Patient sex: M
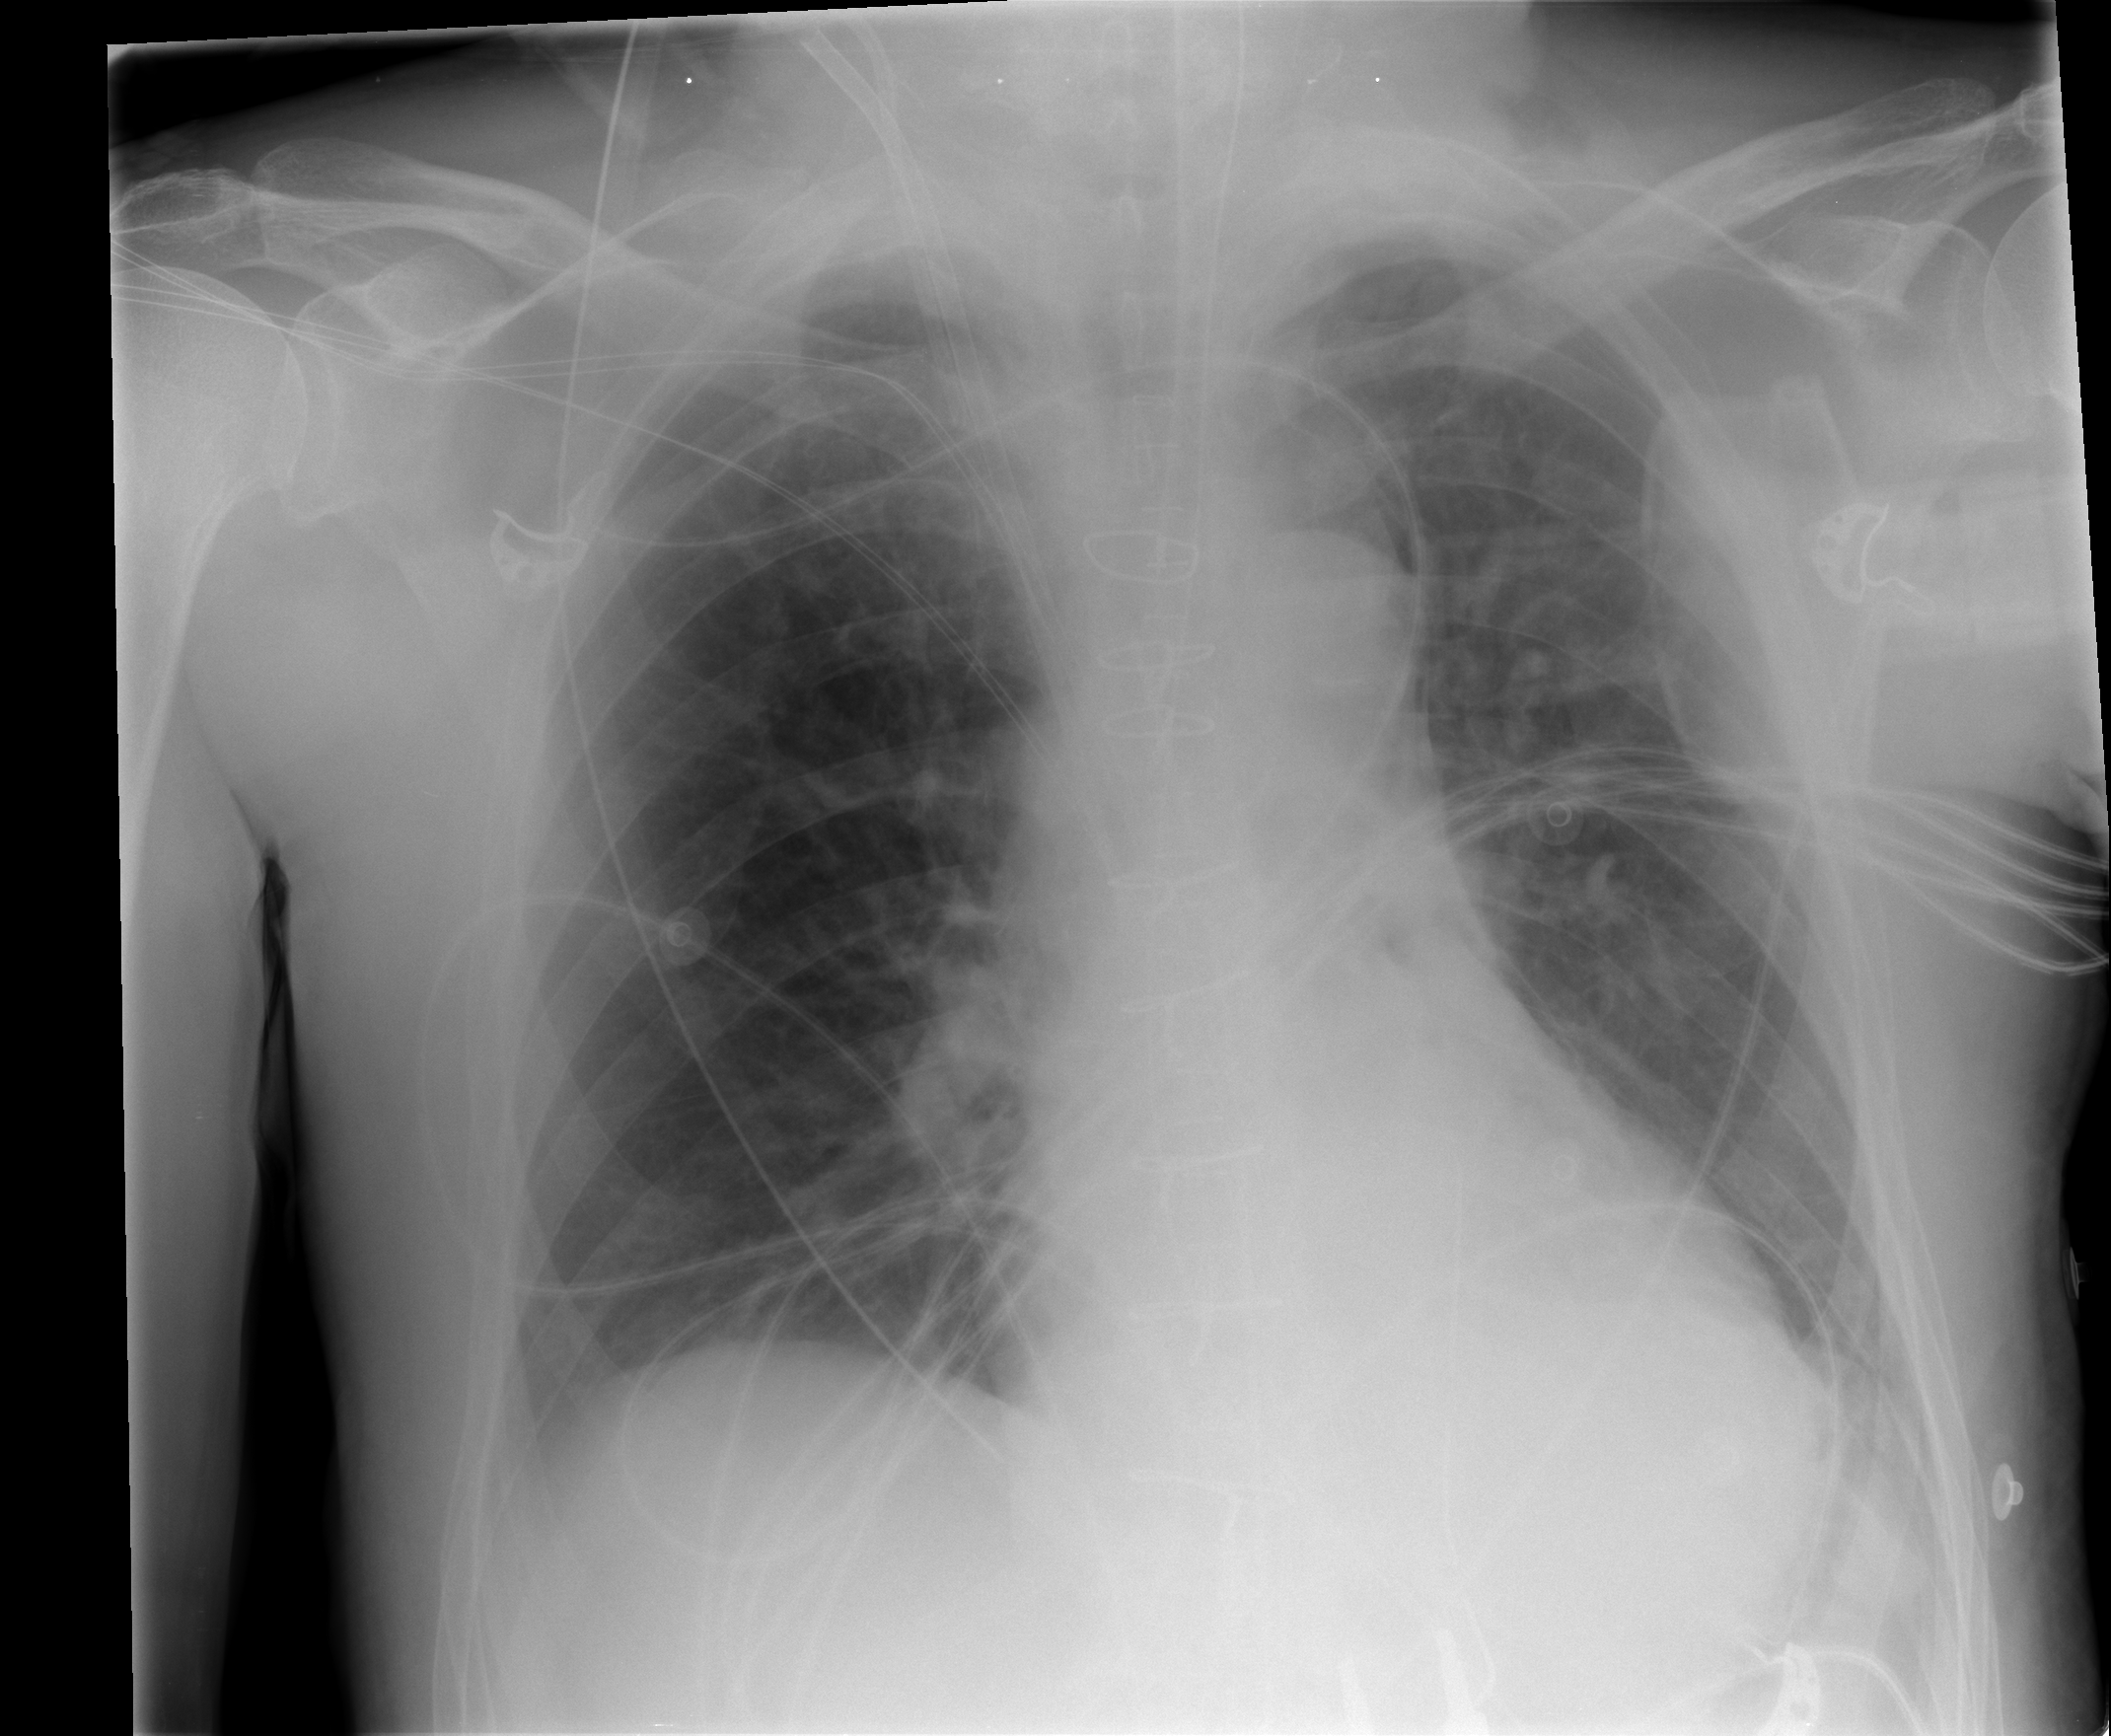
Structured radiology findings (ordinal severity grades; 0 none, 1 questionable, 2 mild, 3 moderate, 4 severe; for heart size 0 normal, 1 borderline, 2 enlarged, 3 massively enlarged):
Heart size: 0
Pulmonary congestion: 0
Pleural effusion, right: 1
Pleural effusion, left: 1
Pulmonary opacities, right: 0
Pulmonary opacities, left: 0
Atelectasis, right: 0
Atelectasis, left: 0